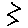
Label: zigzag